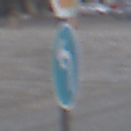
Verkehrszeichen: VorgeschriebeneFahrtrichtungLinks
Zusatzzeichen oben: Stop
Umgebung: Outdoor, Urban
Tageszeit: Midday
Wetter: Overcast
Licht: Natural
Jahreszeit: NotSpecified
Kontrast: LowContrast